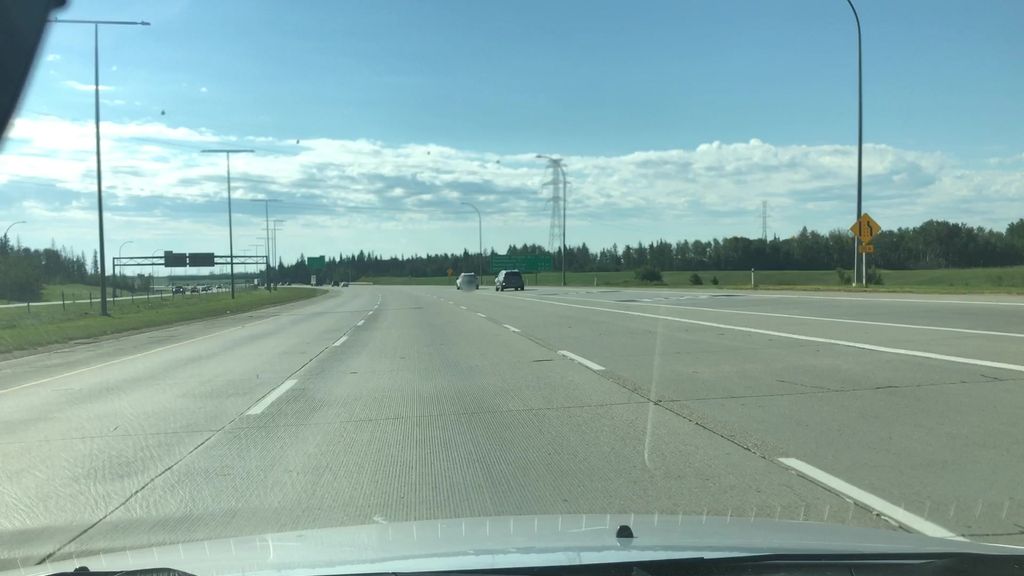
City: edmonton